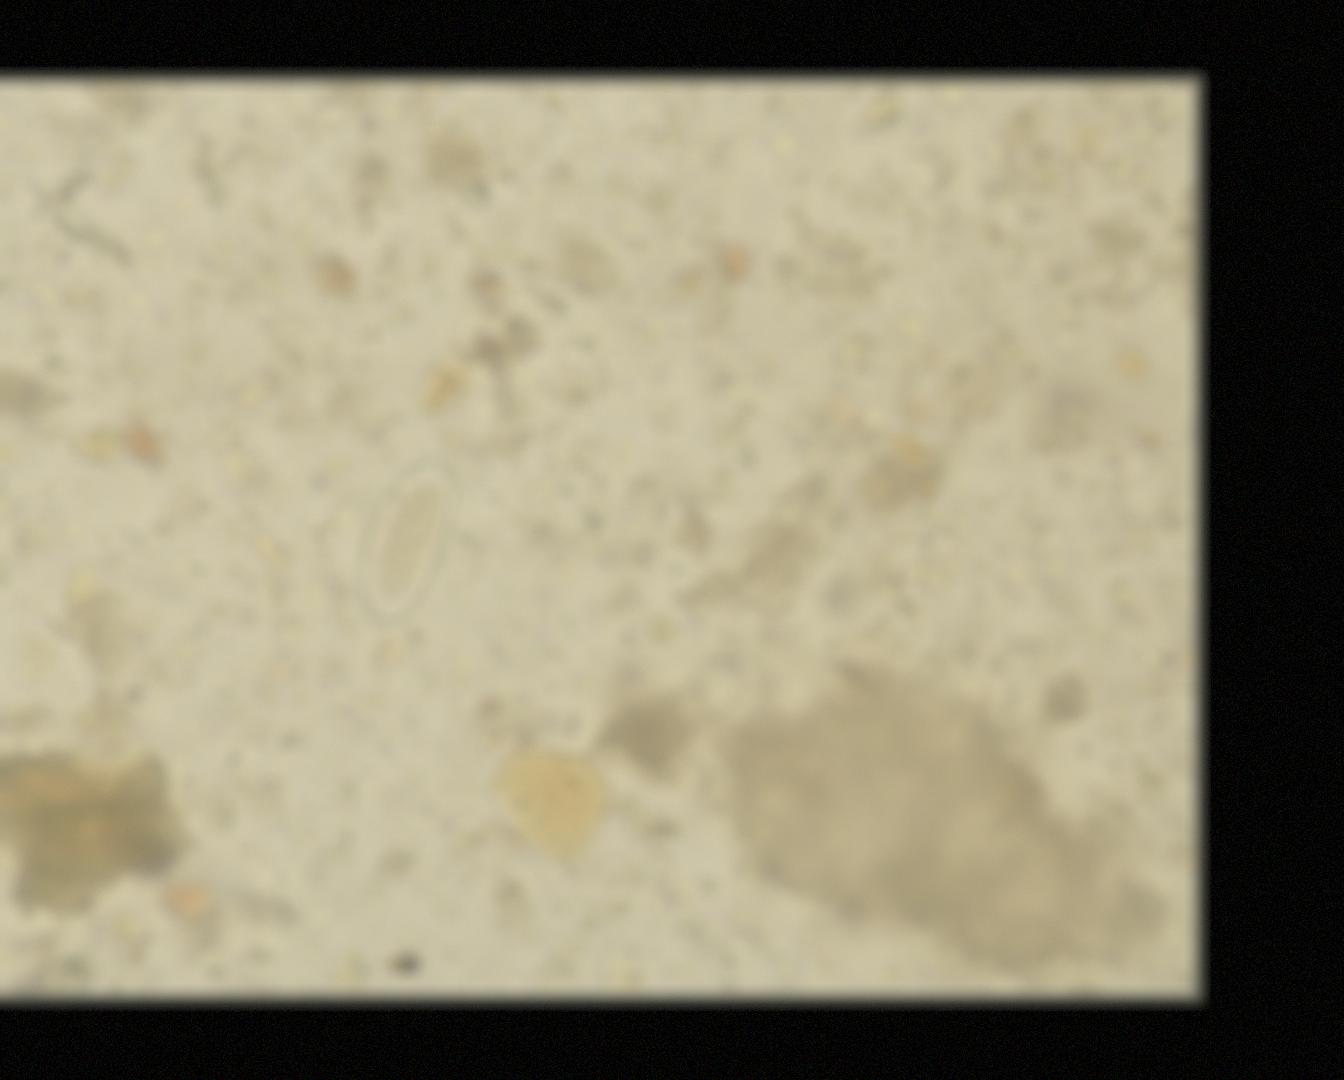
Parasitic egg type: Enterobius vermicularis